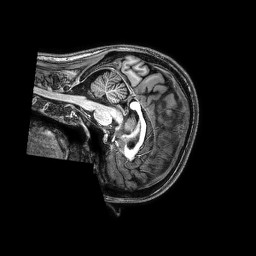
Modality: T1w
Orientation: sagittal
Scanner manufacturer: philips
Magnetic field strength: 3 T
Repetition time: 0.008 s
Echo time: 0.003589 s